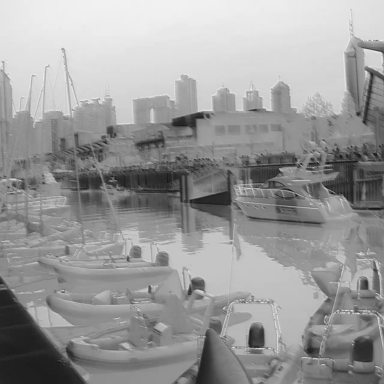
There are eight objects shown in the infrared image, including seven canoes, and a sailboat.